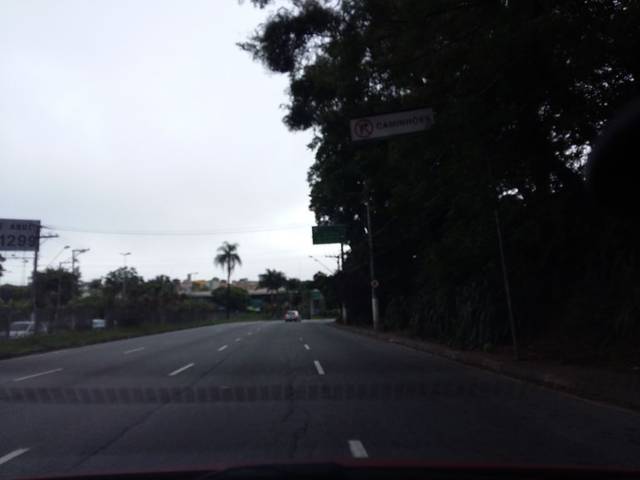
Region: Brazil
Coordinates: -23.66, -46.554